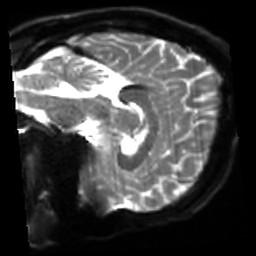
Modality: sbref
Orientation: sagittal
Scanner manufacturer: siemens
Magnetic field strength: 3 T
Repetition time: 4 s
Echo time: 0.0594 s